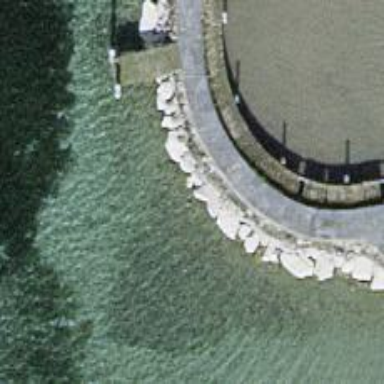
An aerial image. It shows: Breakwater structure.